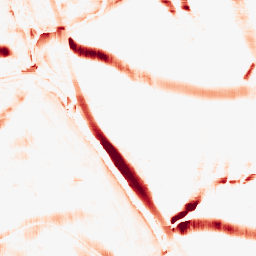
Category: morphological
Decomposition family: morphological_square
Decomposition parameters: operation: opening
size: 20
Upsampling method: regularized
Upsampling parameters: scale: 4
lambda_reg: 0.001
Upsampling scale: 4